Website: crate-barrel
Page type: review-order
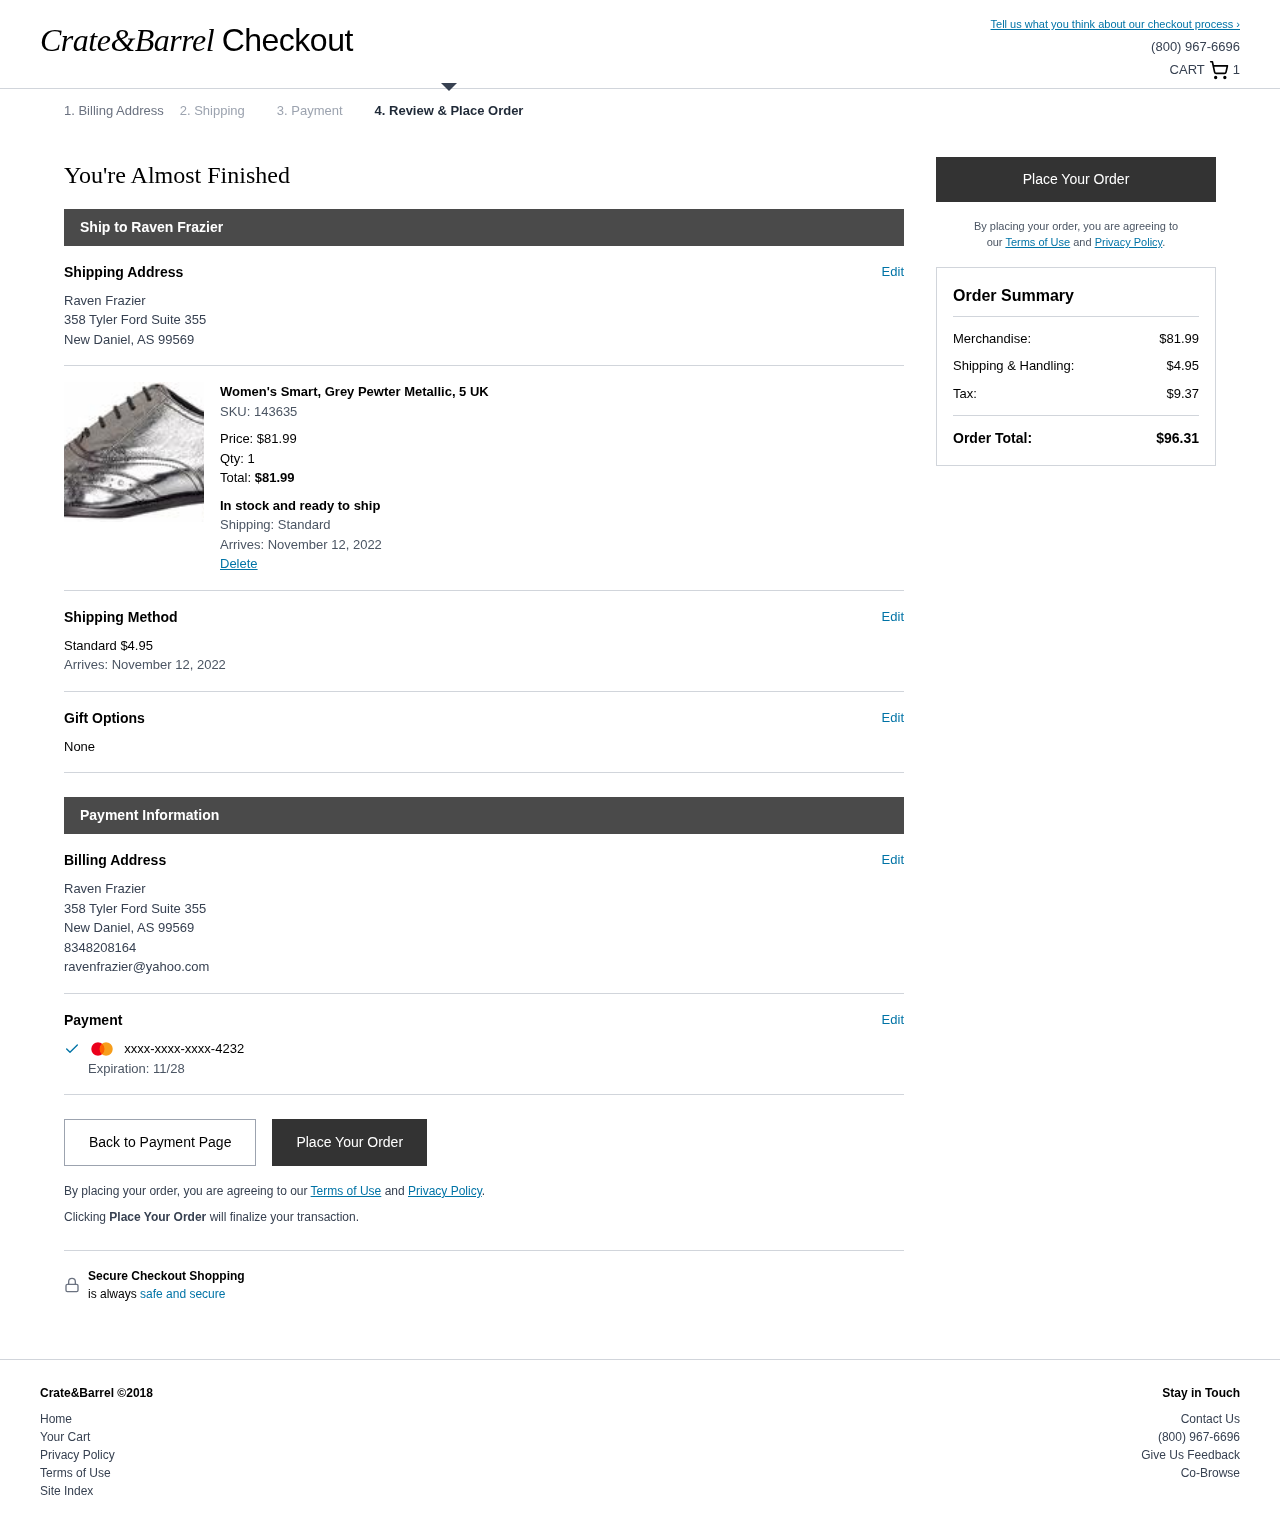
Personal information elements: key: PII_CARD_EXPIRY
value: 11/28
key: PII_CARD_LAST4
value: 4232
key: PII_EMAIL
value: ravenfrazier@yahoo.com
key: PII_FULLNAME
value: Raven Frazier
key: PII_PHONE
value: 8348208164
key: PII_STREET
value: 358 Tyler Ford Suite 355
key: PII_FULLNAME2
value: Raven Frazier
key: PII_CITY2
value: New Daniel
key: PII_STATE_ABBR2
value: AS
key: PII_POSTCODE
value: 99569
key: PII_POSTCODE_FULL
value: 99569
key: PII_POSTCODE_NUMERIC
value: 99569
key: PII_FULLNAME3
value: Raven Frazier
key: PII_CITY3
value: New Daniel
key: PII_STATE_ABBR3
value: AS
Product elements: key: PRODUCT1_NAME
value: Women's Smart, Grey Pewter Metallic, 5 UK
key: PRODUCT1_PRICE
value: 81.99
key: PRODUCT1_QUANTITY
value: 1
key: PRODUCT1_SKU
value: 143635
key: PRODUCT1_TOTAL
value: $81.99
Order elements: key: ORDER_NUM_ITEMS
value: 1
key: ORDER_DELIVERY_DATE
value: November 12, 2022
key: ORDER_SHIPPING_COST
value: $4.95
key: ORDER_DELIVERY_DATE2
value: November 12, 2022
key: ORDER_SUBTOTAL
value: $81.99
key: ORDER_SHIPPING_COST2
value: $4.95
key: ORDER_TAX
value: $9.37
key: ORDER_TOTAL
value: $96.31